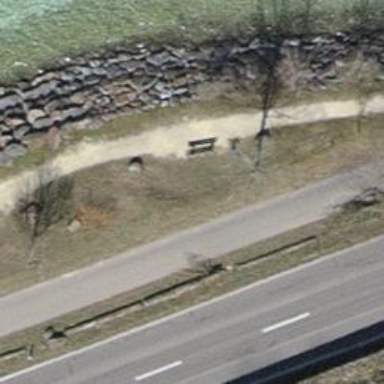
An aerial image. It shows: Footway with gravel surface.